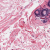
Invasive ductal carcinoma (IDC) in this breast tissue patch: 0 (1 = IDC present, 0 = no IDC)